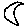
Label: moon